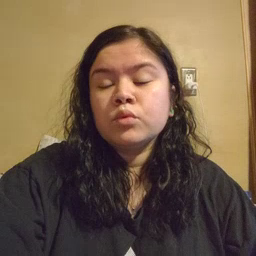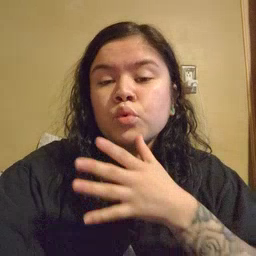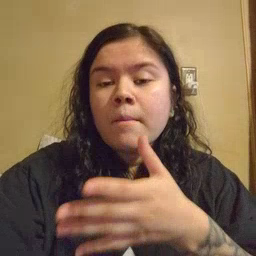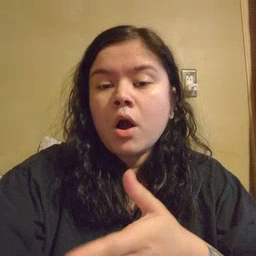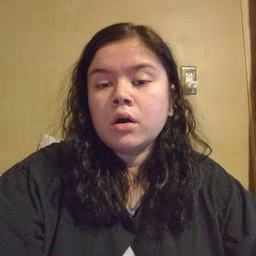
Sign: grandma